Question: I am doing android application. In That I want to display a List of podcast urls like shown in the Image. In this I also share this url into FB, twitter and etc and also the user clicks the arrow symbol I want to forward to that podcast url.
I am having those values in separate arraylist (i.e. "4353,3424" as a arraylist and "567567, 234234" as a another arraylist likewise). So how can I display these values like shown in the attached image. Can anyone help me how to proceed to display like this?

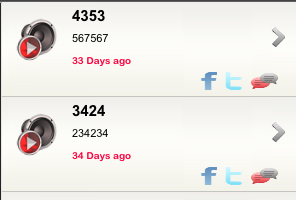
Answer: I'd recommend you had a look at some of the tutorials on how to implement your own custom 'ListView'.
An example can be found here: <URL>
Also I'd recommend you create a custom class for holding the different informations in every row of the 'ListView'. When doing it like this you can have one single 'List<MyCustomObject>' holding all informations and then when a row is clicked, you simple get the item from the 'List<MyCustomObject>' and get the specific property of the custom object and act accordingly.
EDIT: Small example of how to add onClickListener to a sub-view of the row:
Inside the 'getView' method of the custom 'Adapter' you can use 'setOnClickListener' to the views, you'd like to respond to clicks. For instance:
'myImageView.setOnClickListener(this);'
Then let your custom 'Adapter' implement the 'interface' 'OnClickListener' and act accordingly to the clicks.
Another way would also be to add a 'Share Intent' to the different images, like in this example:
<URL>